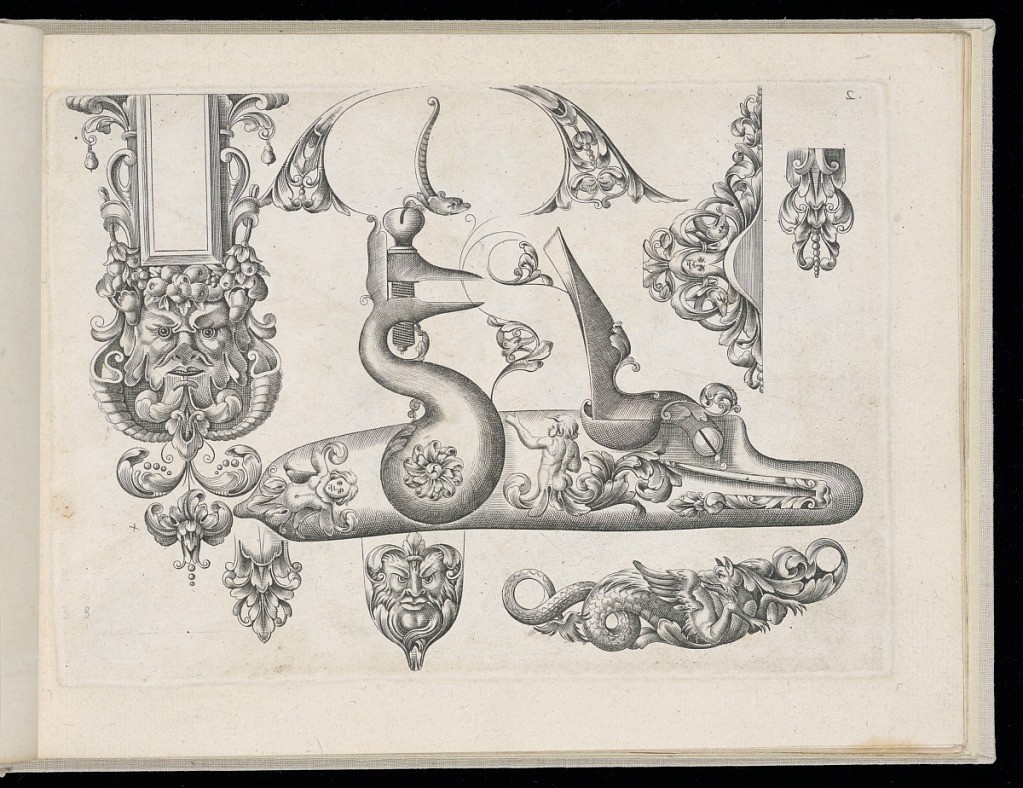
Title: Designs for Gun Parts and Ornament
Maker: Thobie Tourneur, Le Thuraine, French, active ca. 1630 – ca. 1690
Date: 1660
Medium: Engraving on laid paper
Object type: Print
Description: Designs for gun parts (flintlock and ornament) decorated with grotesque ornaments, mascarons (masks), fantastical animals, putti, fruit, scrolling leaves (rinceaux), cartouche, rosettes, and fleurons. The plate is numbered.